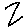
Label: zigzag